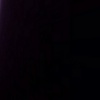
Label: space